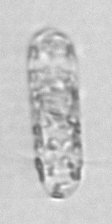
Label: Corethron_hystrix